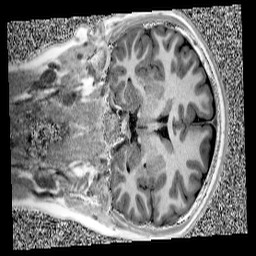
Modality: UNIT1
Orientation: coronal
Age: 13
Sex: male
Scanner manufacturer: siemens
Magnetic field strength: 3 T
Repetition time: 4 s
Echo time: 0.00299 s